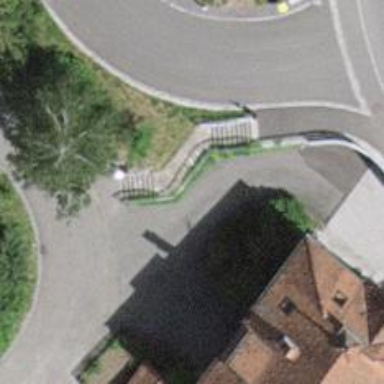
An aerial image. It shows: Road with steps.